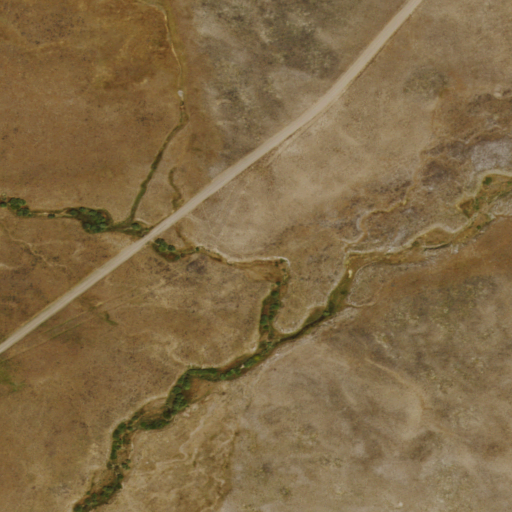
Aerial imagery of valley in Nevada named Chipman Canyon containing grassland and shrub